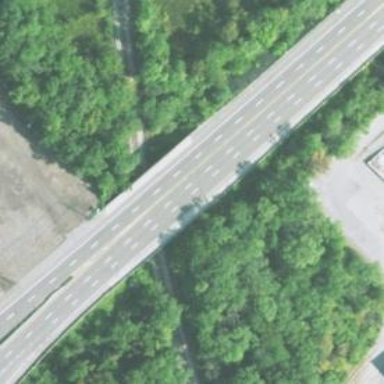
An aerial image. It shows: Trunk highway with bridge.